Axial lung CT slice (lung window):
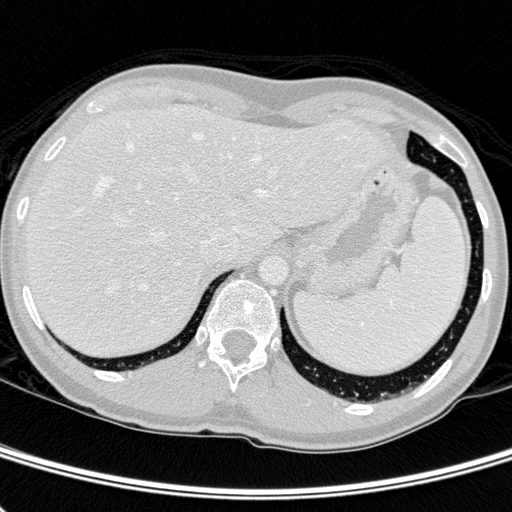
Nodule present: no